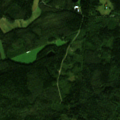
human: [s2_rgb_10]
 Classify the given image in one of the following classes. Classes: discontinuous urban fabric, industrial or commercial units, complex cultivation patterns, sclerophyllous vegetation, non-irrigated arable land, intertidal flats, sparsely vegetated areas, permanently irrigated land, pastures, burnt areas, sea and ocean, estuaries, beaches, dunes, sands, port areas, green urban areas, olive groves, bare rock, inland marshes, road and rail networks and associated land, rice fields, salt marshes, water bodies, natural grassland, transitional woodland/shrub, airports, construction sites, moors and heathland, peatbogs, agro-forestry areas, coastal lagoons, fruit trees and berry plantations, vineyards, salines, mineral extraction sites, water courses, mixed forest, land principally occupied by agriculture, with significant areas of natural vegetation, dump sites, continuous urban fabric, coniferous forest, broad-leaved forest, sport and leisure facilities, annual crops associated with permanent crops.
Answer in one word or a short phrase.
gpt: coniferous forest, mixed forest